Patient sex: M
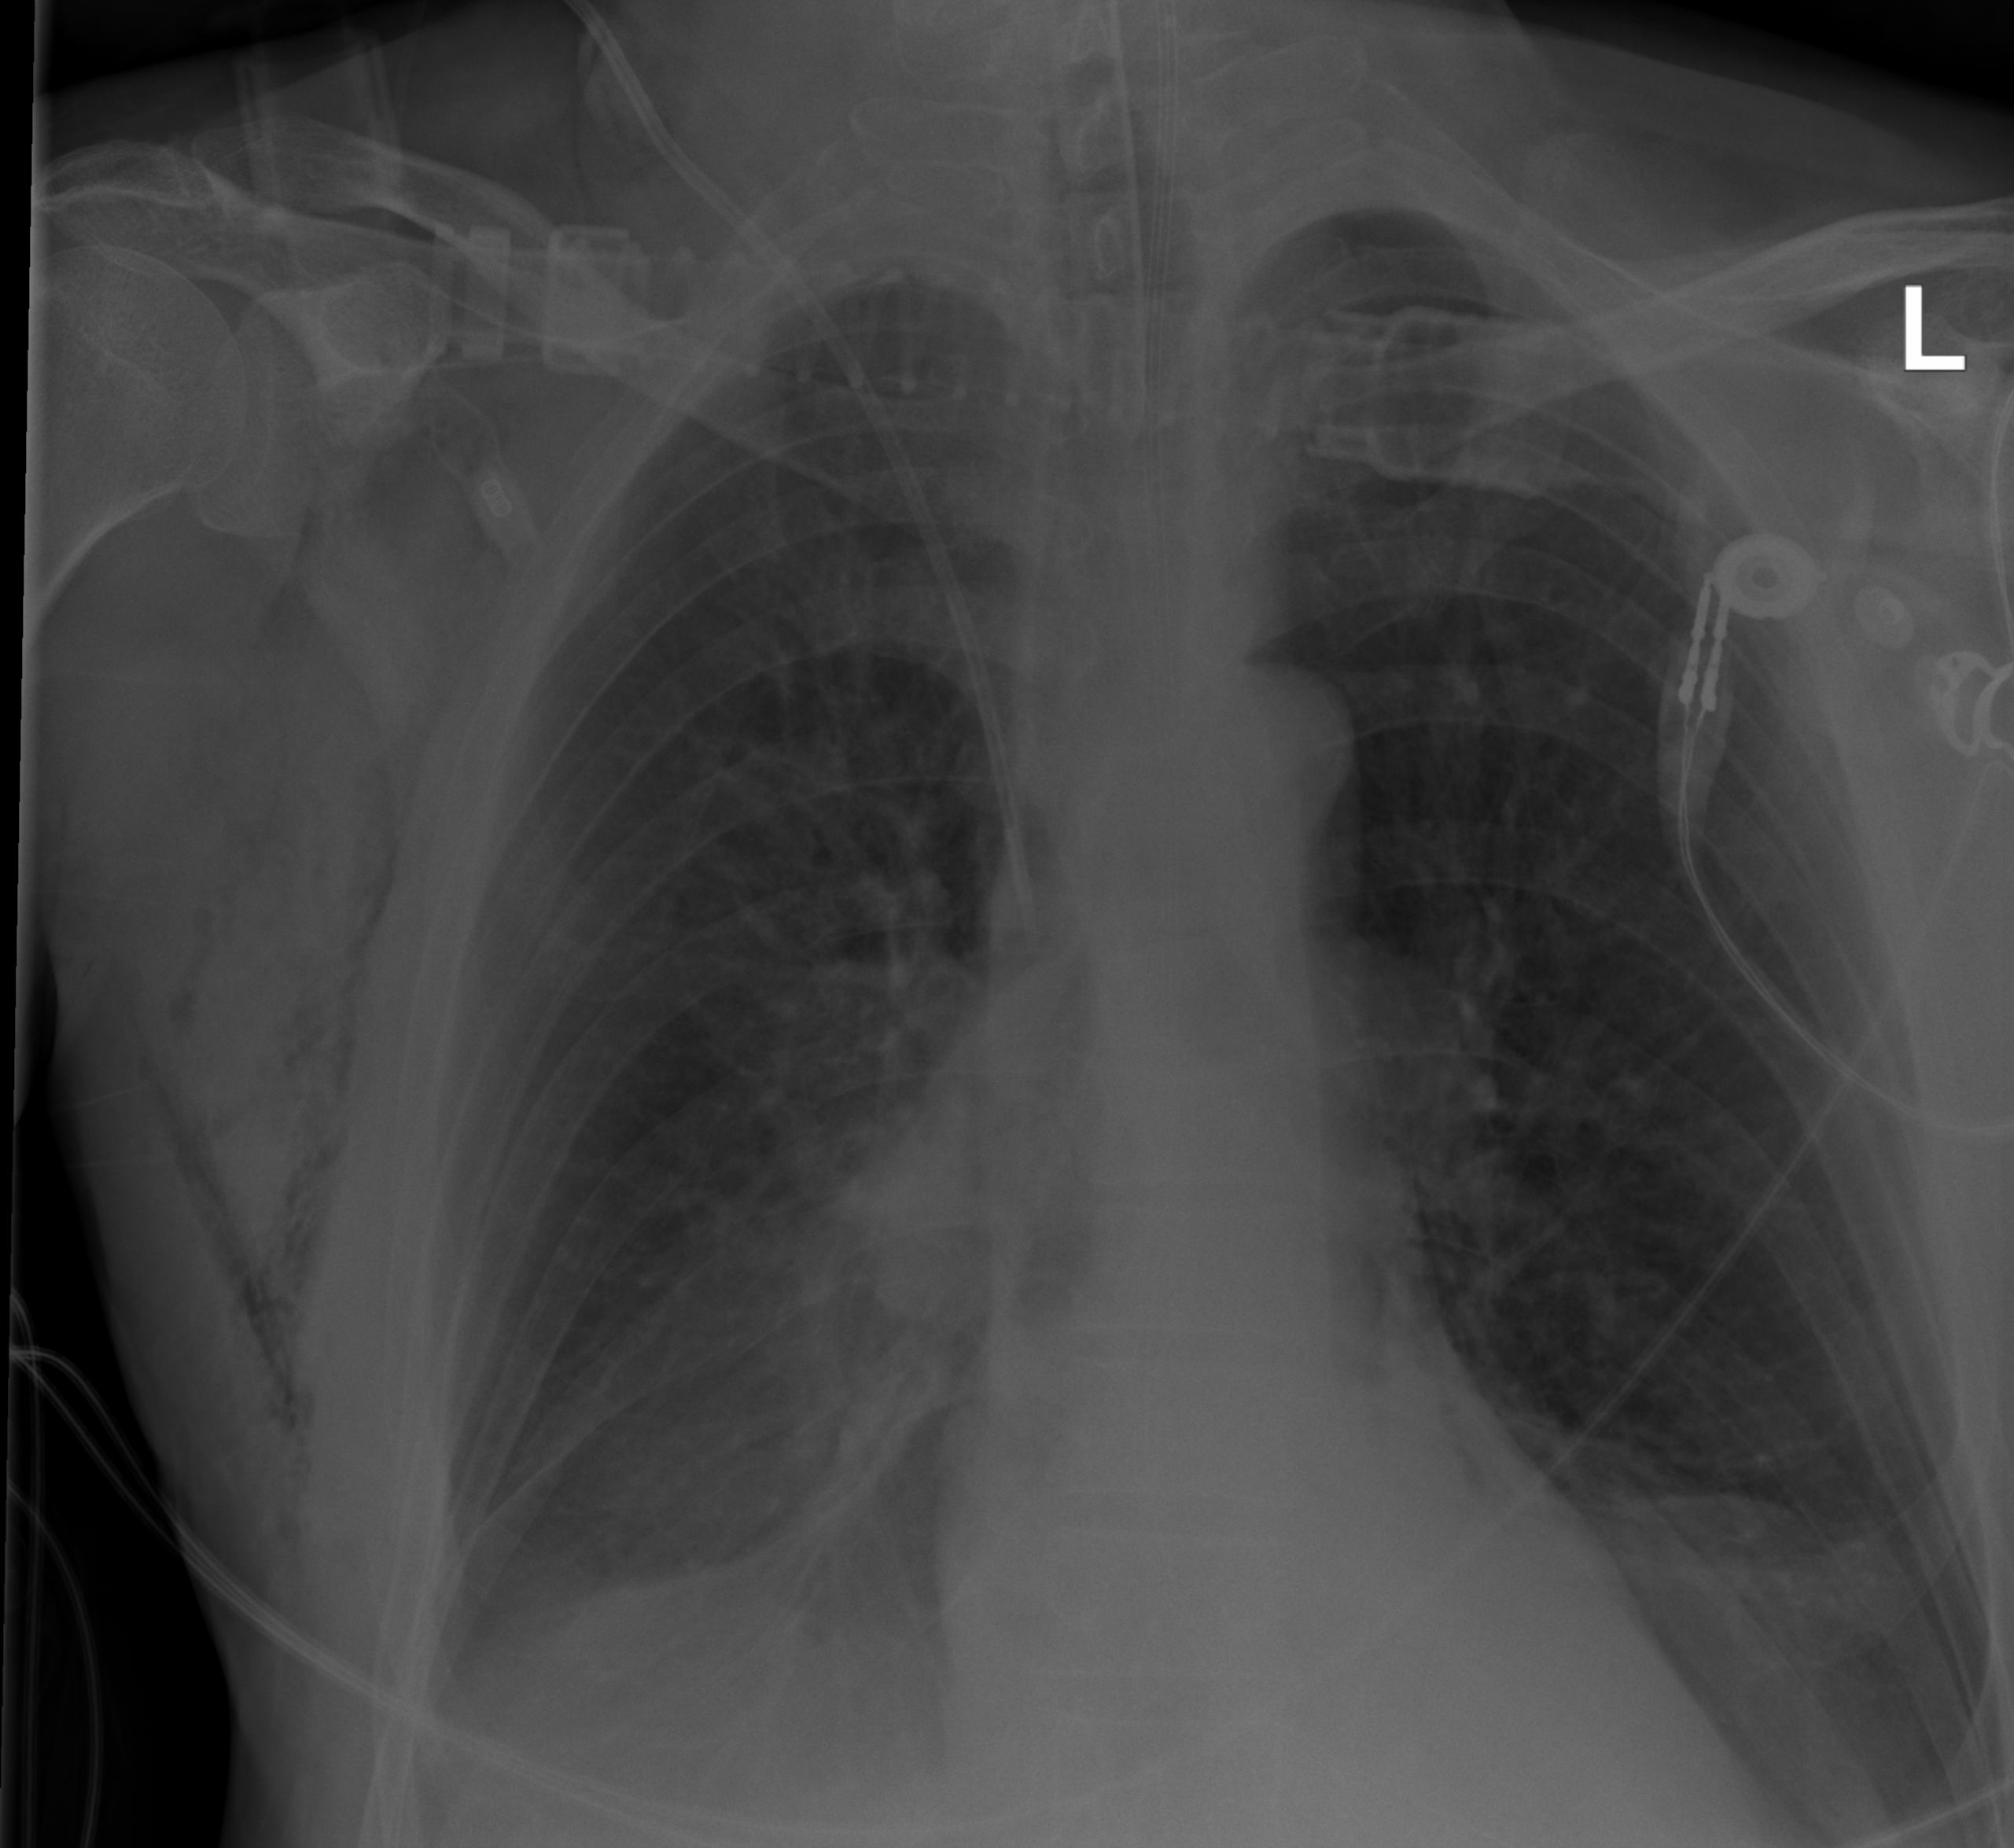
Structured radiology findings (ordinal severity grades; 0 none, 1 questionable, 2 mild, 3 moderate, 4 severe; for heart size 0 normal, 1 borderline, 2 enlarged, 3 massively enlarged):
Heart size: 0
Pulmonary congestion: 2
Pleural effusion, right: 2
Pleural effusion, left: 0
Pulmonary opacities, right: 2
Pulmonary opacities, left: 0
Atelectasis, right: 2
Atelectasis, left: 2